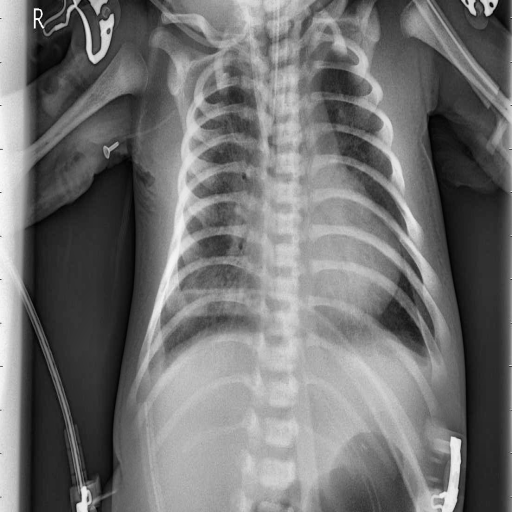
Finding: PNEUMONIA